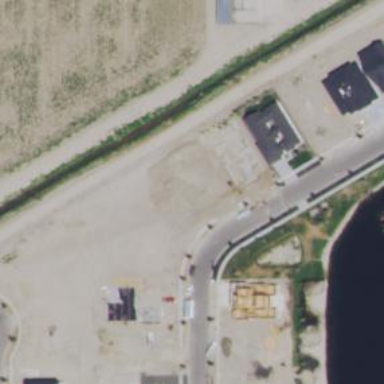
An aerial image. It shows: Detached building.